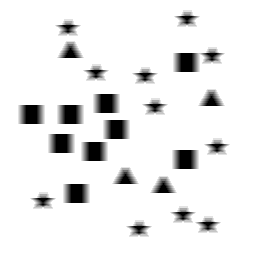
Squares: 9
Triangles: 4
Stars: 11
Total shapes: 24